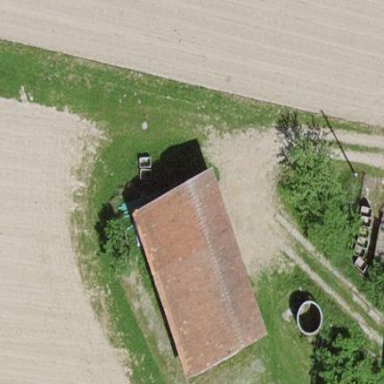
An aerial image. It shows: Garage building.